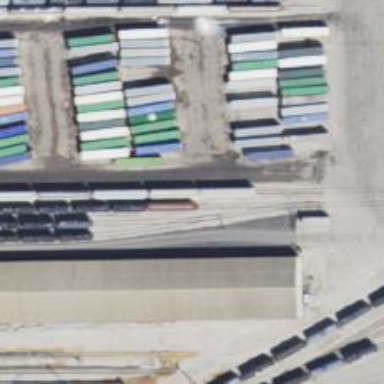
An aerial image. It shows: Rail spur service.